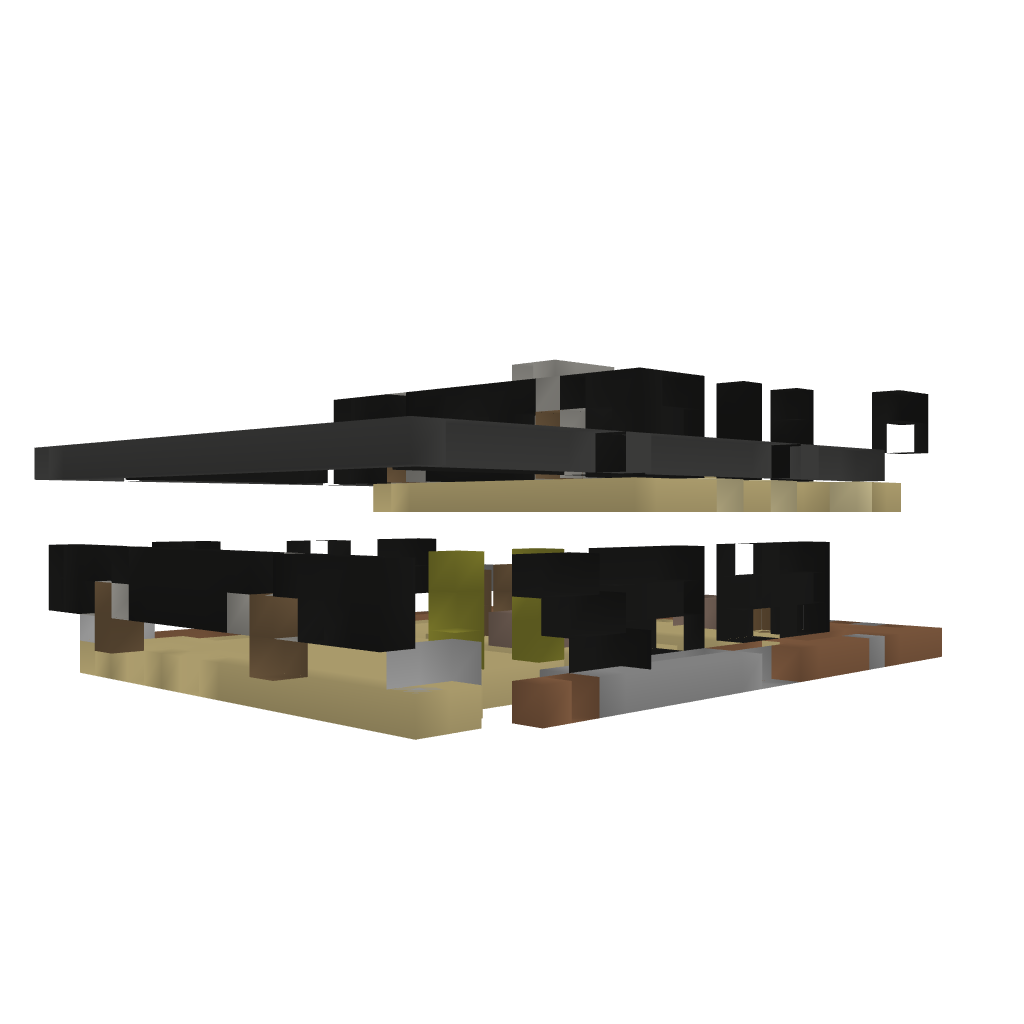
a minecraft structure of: S-Shaped House - Furnished